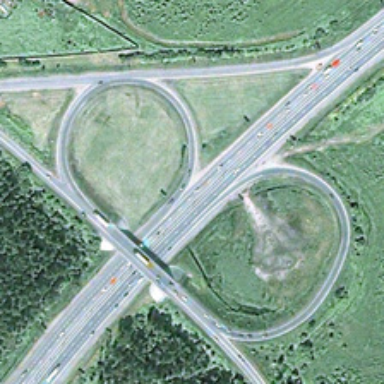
Many of the curved and straight roads intersect .